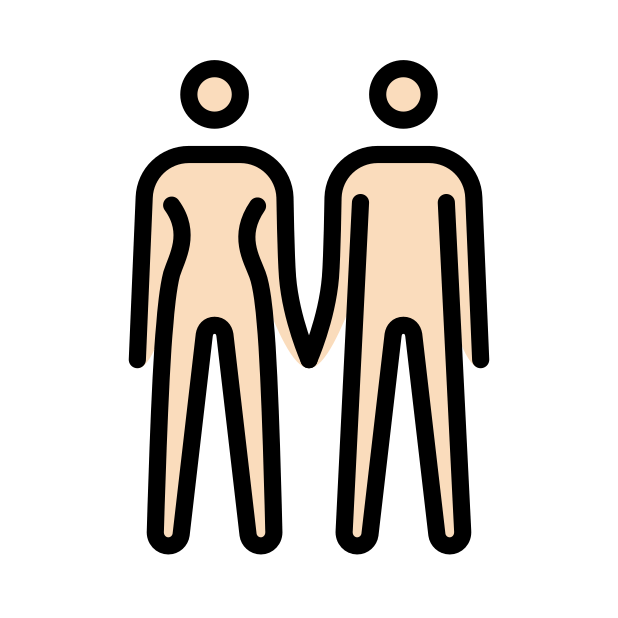
woman and man holding hands: light skin tone